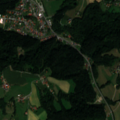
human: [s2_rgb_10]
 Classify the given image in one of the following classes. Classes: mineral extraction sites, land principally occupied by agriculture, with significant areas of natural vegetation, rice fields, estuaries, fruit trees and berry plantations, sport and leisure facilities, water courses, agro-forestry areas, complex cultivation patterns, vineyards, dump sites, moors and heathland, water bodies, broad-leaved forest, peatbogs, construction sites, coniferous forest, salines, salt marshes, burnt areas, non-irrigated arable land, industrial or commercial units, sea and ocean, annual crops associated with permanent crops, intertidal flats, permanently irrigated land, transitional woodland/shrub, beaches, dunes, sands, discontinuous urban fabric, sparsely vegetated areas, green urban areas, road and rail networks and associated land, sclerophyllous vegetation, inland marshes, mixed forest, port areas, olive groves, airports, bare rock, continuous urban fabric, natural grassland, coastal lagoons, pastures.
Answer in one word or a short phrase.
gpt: discontinuous urban fabric, pastures, complex cultivation patterns, broad-leaved forest, mixed forest